Question:
It looks like selected some text, but the background color will not disappear when you click it or move cursor.
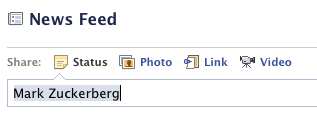
Answer: You can't use textarea element for this.
Just make a contentEditable <URL> div and use javascript to style it.